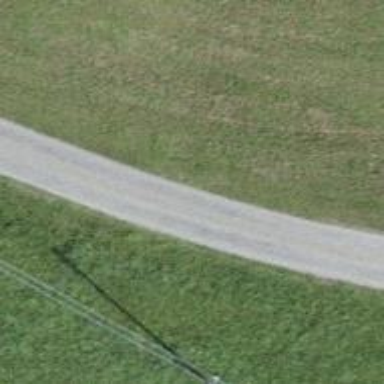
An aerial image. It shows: Unclassified road with asphalt surface. The track type is grade 1.